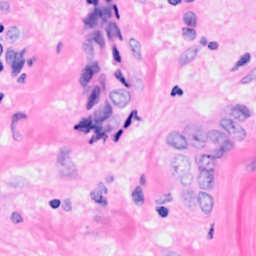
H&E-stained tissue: Breast